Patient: sex M, age 35
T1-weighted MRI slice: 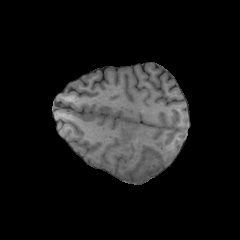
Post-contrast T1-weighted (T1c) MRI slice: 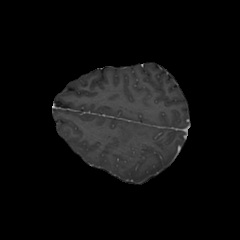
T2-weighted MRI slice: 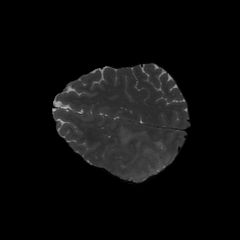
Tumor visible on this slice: yes
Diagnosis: Astrocytoma, IDH-wildtype
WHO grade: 2